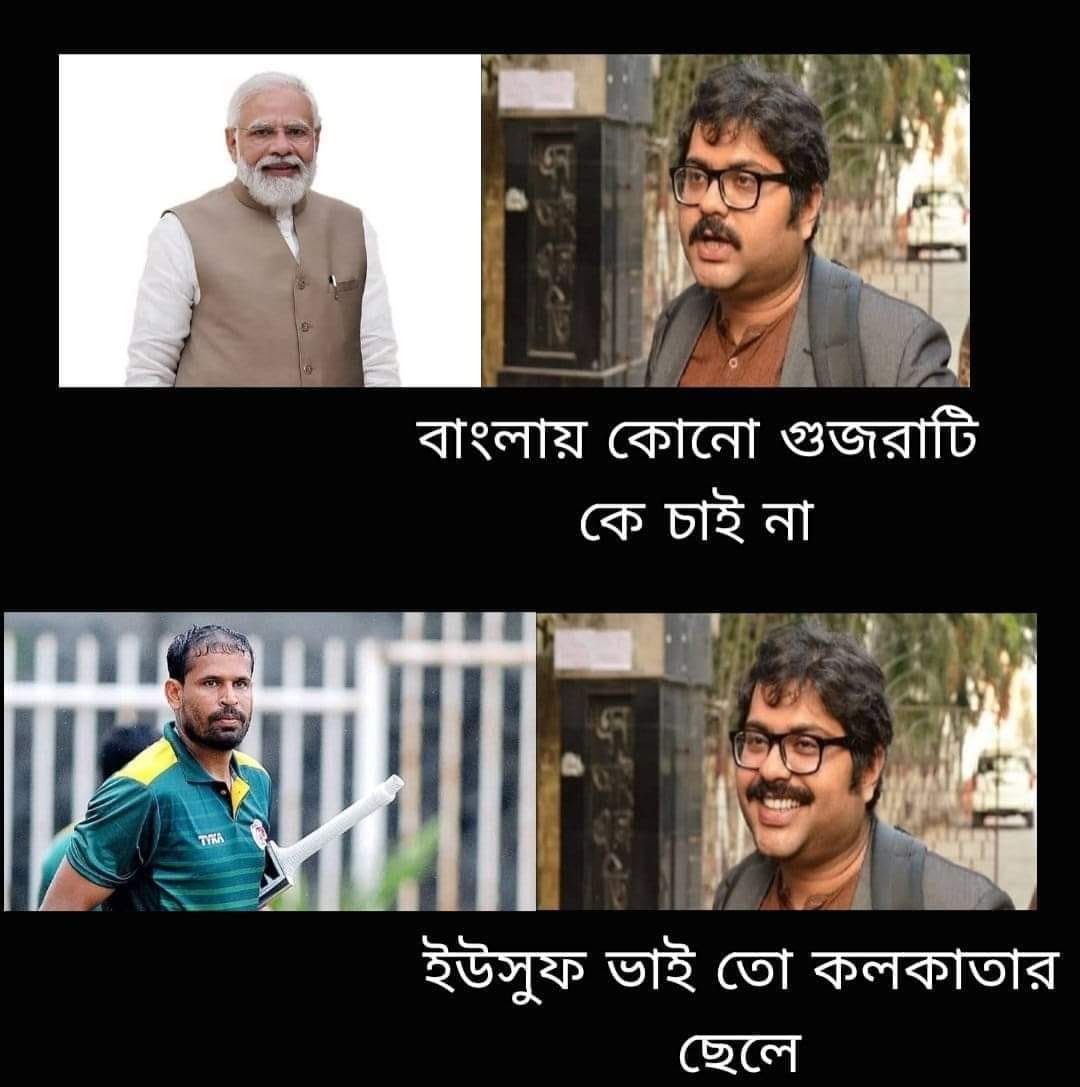
Text: বাংলায় কোনো গুজরাটি কে চাই না ইউসুফ ভাই তো কলকাতার ছেলে
Label: Non Hate